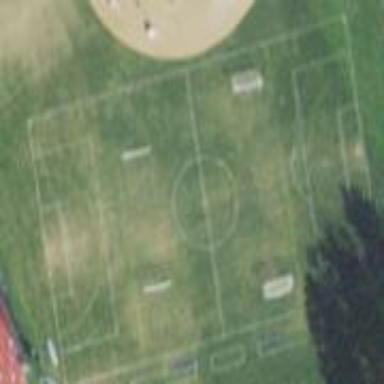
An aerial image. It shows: Soccer pitch for outdoor sports and leisure activities.